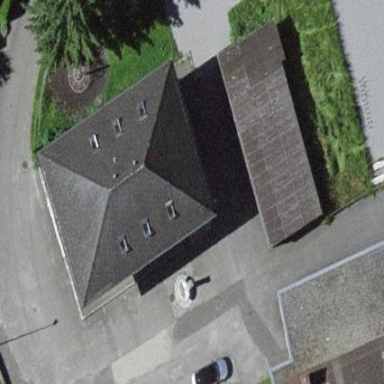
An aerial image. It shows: Kindergarten building.